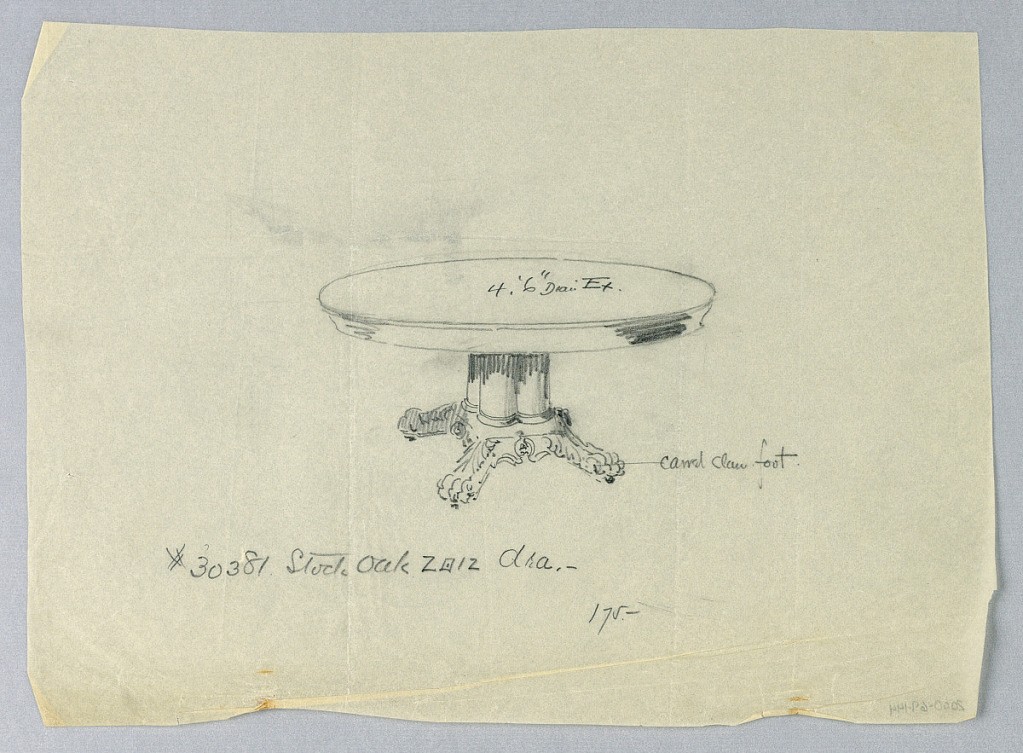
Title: Design for a Round Oak Dining Table with Animal Paw Feet
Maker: A.N. Davenport Co.
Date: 1900–05
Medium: Graphite on thin cream paper
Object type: Drawing
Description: Round molded top raised on support of 4 [three shown] clustered columns sitting atop carved molded base terminating in 4 carved and molded animal paw feet.